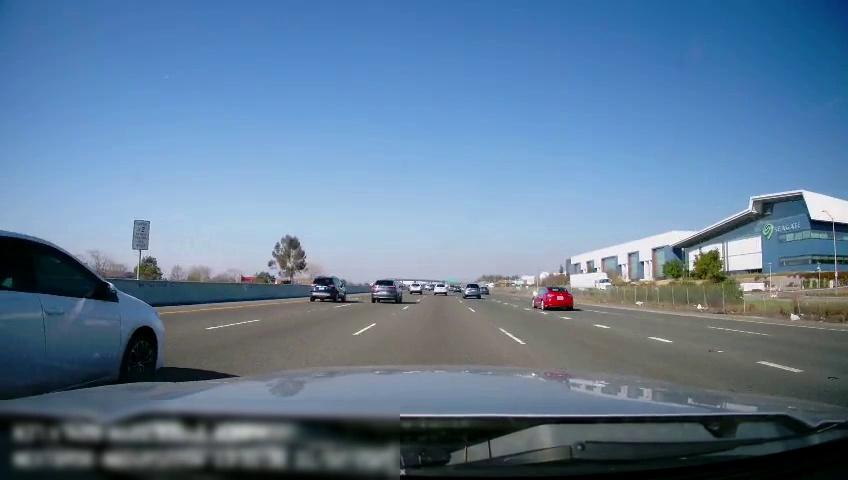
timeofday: Day
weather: Sunny
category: Vehicles | Car
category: Drivable Space
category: Drivable Space
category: Vehicles | Truck
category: Vehicles | Car
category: Vehicles | Car
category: Vehicles | SUV
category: Vehicles | SUV
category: Vehicles | SUV
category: Vehicles | SUV
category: Vehicles | SUV
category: Vehicles | Car
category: Lanes | Alternate Lane
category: Lanes | Alternate Lane
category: Lanes | Alternate Lane
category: Lanes | Current Lane
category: Lanes | Current Lane
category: Lanes | Alternate Lane
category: Lanes | Alternate Lane
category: Traffic | Signs